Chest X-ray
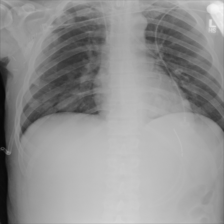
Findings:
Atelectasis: negative
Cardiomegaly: negative
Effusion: negative
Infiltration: negative
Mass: negative
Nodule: positive
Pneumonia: negative
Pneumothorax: negative
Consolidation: negative
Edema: negative
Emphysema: negative
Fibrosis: negative
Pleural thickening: negative
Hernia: negative